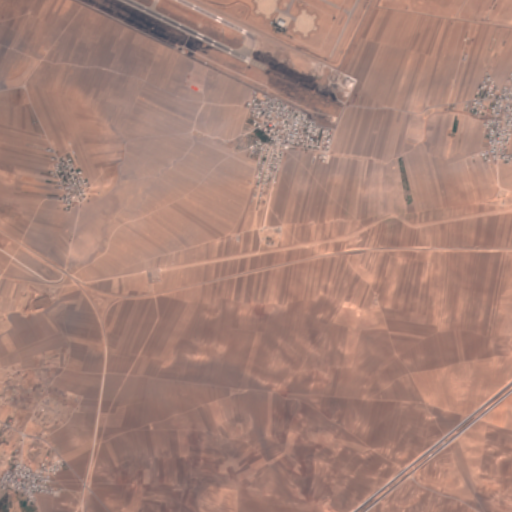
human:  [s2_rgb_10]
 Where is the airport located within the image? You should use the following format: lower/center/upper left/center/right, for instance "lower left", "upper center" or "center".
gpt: The airport is located in the upper of the image.
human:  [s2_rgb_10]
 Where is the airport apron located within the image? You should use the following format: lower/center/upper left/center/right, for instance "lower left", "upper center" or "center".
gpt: The airport apron is located in the upper center of the image.
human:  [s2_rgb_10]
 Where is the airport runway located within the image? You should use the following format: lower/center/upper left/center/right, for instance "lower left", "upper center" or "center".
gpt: The airport runway is located in the upper left of the image.
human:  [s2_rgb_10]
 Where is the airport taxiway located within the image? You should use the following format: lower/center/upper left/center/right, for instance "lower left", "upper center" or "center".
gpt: The airport taxiway is located in the upper of the image.
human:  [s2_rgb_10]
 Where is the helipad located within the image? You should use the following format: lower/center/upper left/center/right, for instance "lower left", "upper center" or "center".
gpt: The helipad is located in the upper center of the image.
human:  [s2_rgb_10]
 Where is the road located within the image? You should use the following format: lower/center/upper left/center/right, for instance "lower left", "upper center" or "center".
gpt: There is no road in the image.